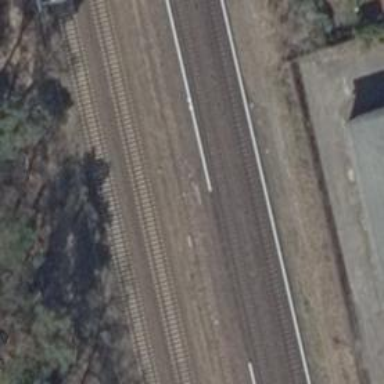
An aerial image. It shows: Railway signal.